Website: bh-photo
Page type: address-validator
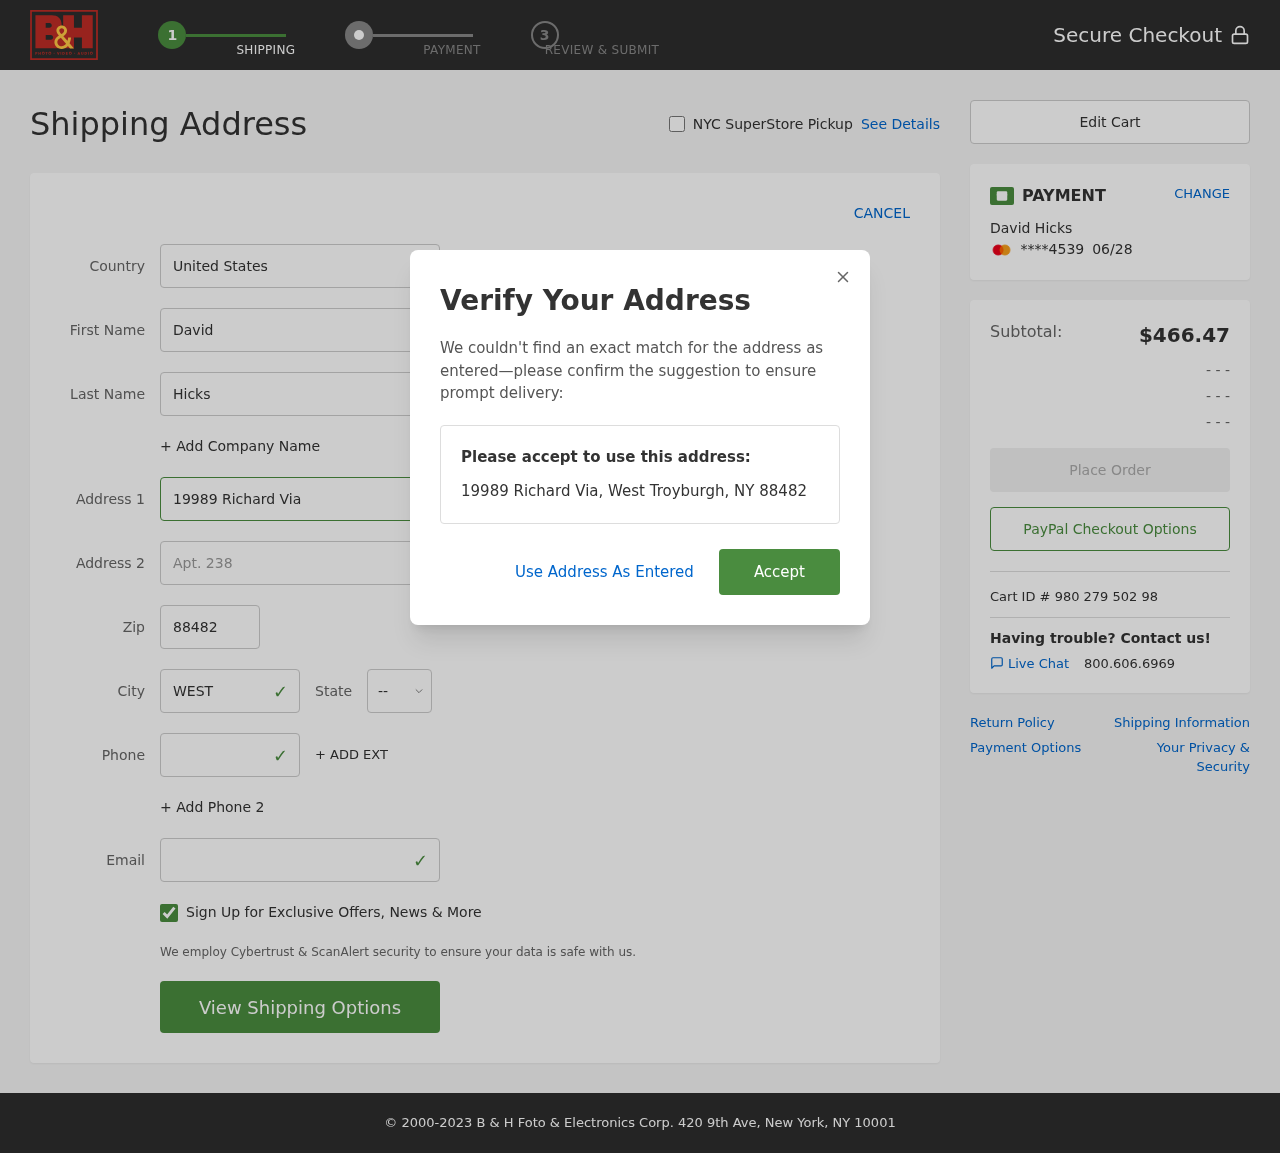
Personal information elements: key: PII_CARD_EXPIRY
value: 06/28
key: PII_CARD_LAST4
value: ****4539
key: PII_CITY
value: West Troyburgh
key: PII_COUNTRY
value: United States
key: PII_EMAIL
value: david.hicks@gmail.com
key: PII_FIRSTNAME
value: David
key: PII_FULLNAME
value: David Hicks
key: PII_LASTNAME
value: Hicks
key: PII_PHONE
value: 9037944158
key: PII_POSTCODE
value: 88482
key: PII_STATE_ABBR
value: NY
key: PII_STREET
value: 19989 Richard Via
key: PII_STREET2
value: Apt. 238
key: PII_CITY_STATE_ZIP
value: West Troyburgh, NY 88482
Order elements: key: ORDER_SUBTOTAL
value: $466.47
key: ORDER_ID
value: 980 279 502 98